Question: I have a lot of cells separated by 3 rows each, and in those 3 rows I have to insert some words. Say, Distance, Centroid and Wind Velocity. Does any one know how to do that in Excel VBA? I attach a picture to explain it better.
Thanks in advance!

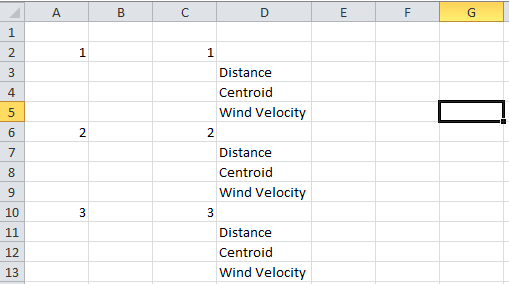
Answer: Try below code
'''
Sub InsertText()
Dim lastRow As Long
lastRow = Range("A" & Rows.Count).End(xlUp).Row
For i = 2 To lastRow
If Cells(i, 3) <> "" Then
Cells(i + 1, 4) = "Distance"
Cells(i + 2, 4) = "Centroid"
Cells(i + 3, 4) = "Wind Velocity"
End If
Next
End Sub
'''